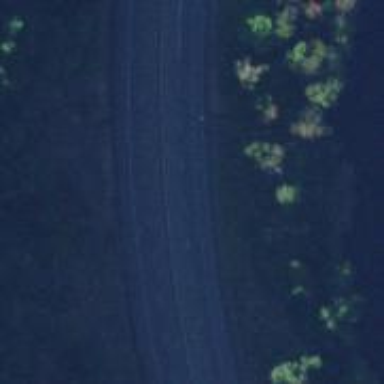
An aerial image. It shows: Motorway.